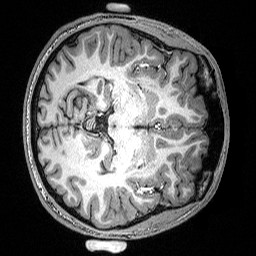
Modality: T1w
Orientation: axial
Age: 19
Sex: male
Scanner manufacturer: siemens
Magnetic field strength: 3 T
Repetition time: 2.53 s
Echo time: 0.0033 s